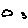
Label: cloud